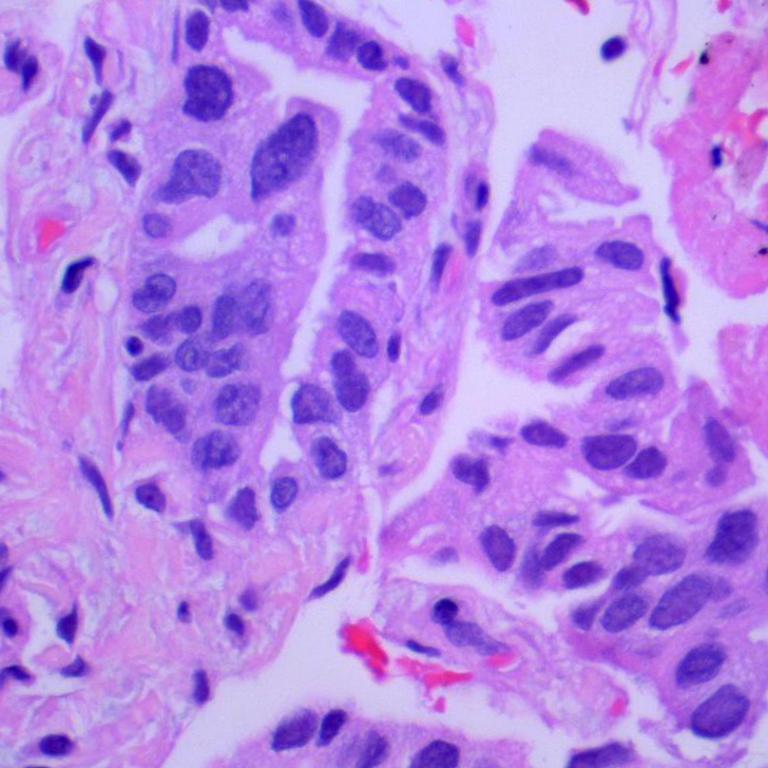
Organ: lung
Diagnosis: adenocarcinomas